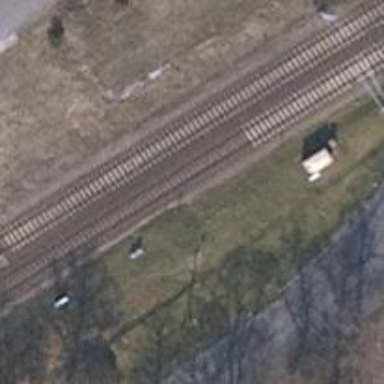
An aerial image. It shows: Railway signal.